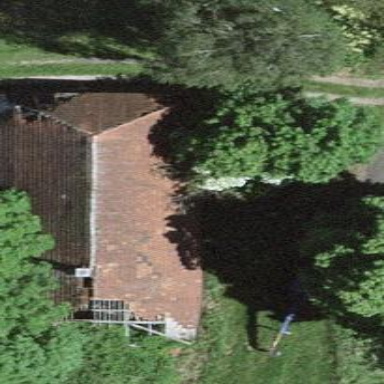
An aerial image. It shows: Farm building.